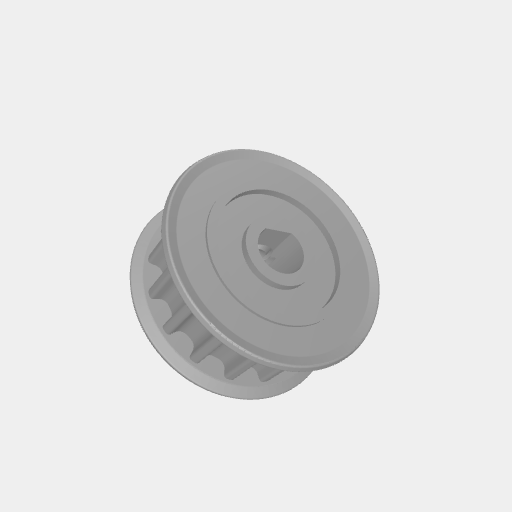
Part: Pulley5P6DID16T